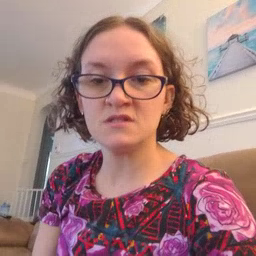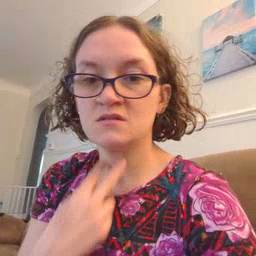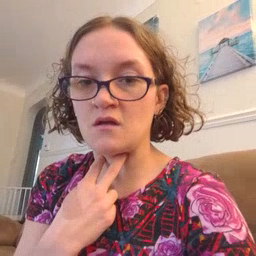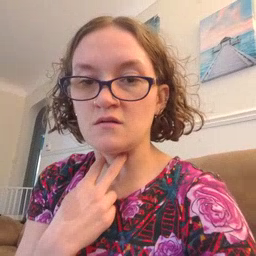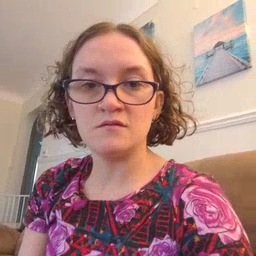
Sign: stuck